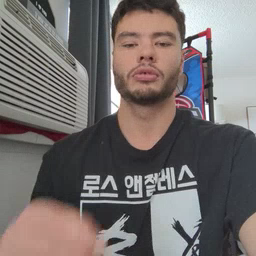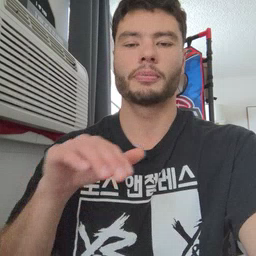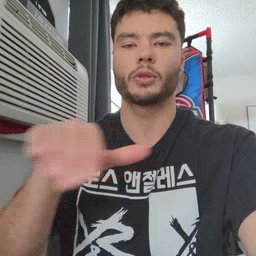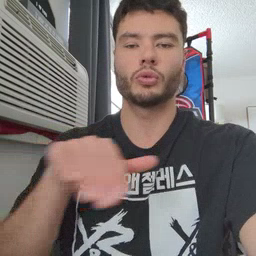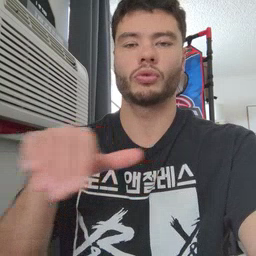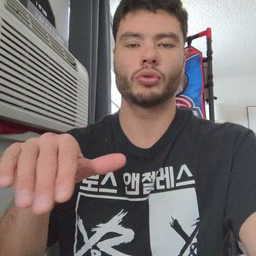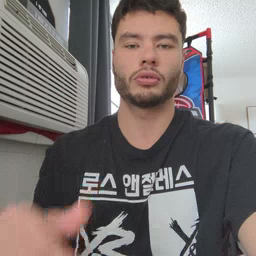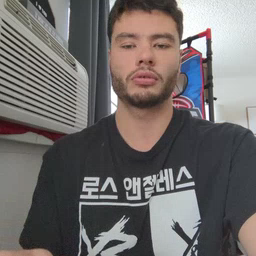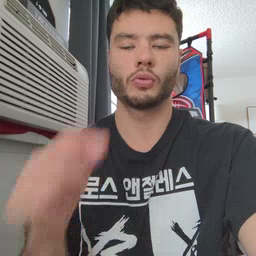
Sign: pool